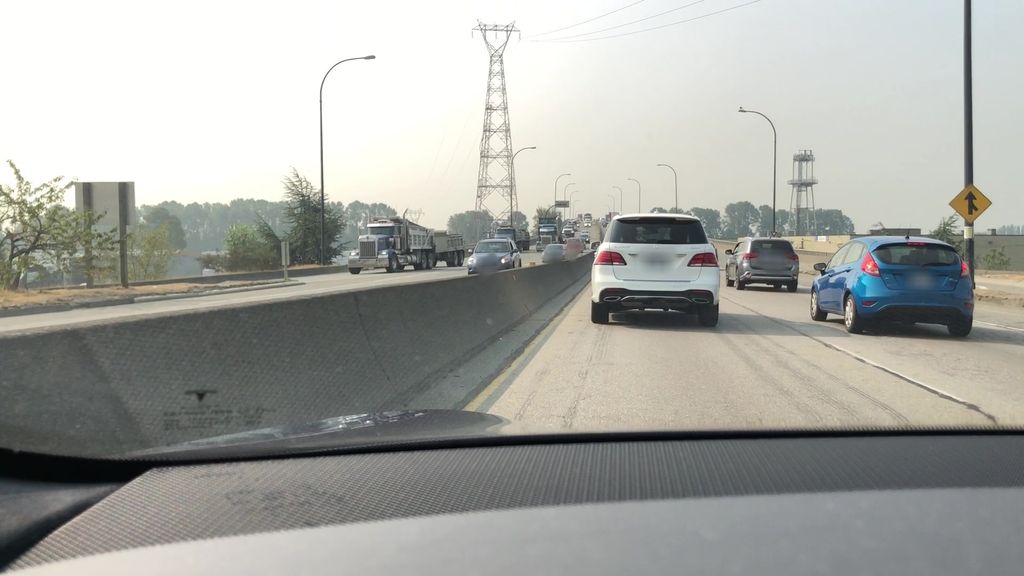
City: vancouver